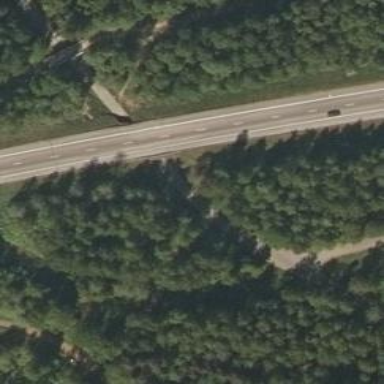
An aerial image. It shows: Asphalt cycleway for shared use.